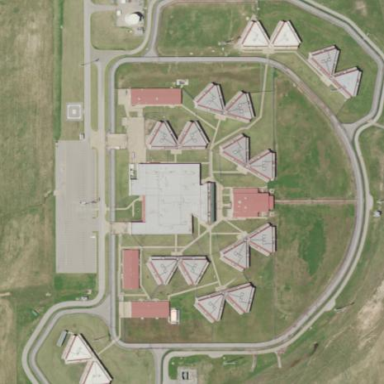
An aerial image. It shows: Prison.